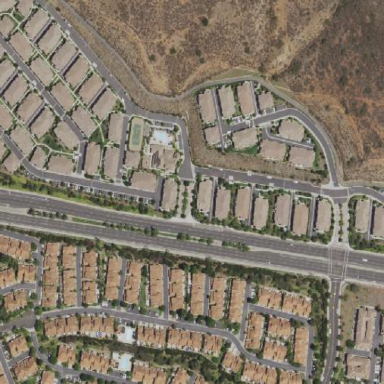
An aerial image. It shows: Residential area consisting of condominiums.